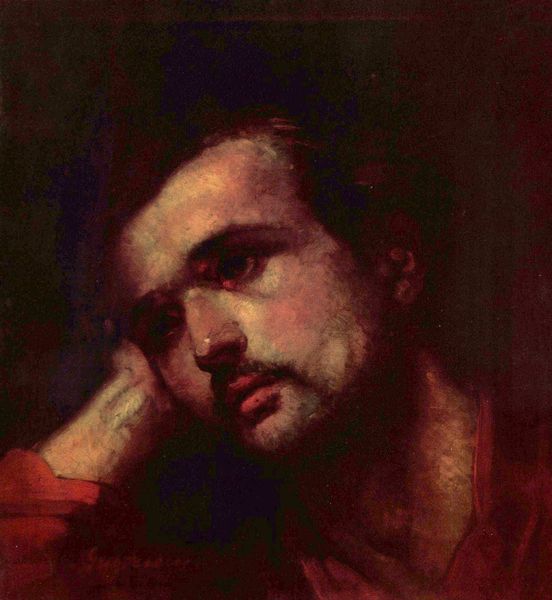
Titel: Nachdenklicher Mann
Künstler: Nicolae Grigorescu
Standort: Bukarest
Institution: Muzeul de Arta
Schlagwörter: blau, dunkel, gemälde, hand, haut, kopf, mann, schatten, weiß, dreieck, braun, frankreich, licht, mund, nase, ohr, orange, pastell, profil, schwarz, stirn, stützen, ölbild, blick, rot, beige, bart, hemd, jung, schnurrbart, arm, augen, falten, gesicht, inkarnat, kragen, rembrandt, trauer, ärmel, bildnis, hals, portrait, porträt, ferne, pastos, haare, augenbrauen, kinn, lippe, lippen, rosa, rouge, traurig, seitlich, wangen, ruhe, düster, man, studie, farbe, arbeiter, romantik, lehnen, schnäuzer, dichter, brauen, finster, glanz, maler, melancholie, dreiviertelansicht, junge, nachdenklich, sinnieren, verträumt, wange, aufstützen, denkend, gedanken, nachdenken, dreiviertelprofil, schnauzbart, schnauzer, selbstporträt, abendstimmung, denken, gestützt, traum, augenringe, denker, kittel, junger mann, halbprofil, versunken, sehnsucht, unterarm, oberteil, dunkle, abstützen, aufgestützt, müde, este, handg, haaransatz, wehmütig, halbdunkel, träumen, quadrat, ader, gericault, sinnend, verschattet, shirt, delacroix, unrasiert, gerötet, sinnen, handgelenk, caravaggio, schweifen, nahsichtig, aufgestüzt, träumer, sargent, schutzlos, krempel, eindam, aufsützen, auggestützt, hlas, schutzbdürftig, nachdenklicher blick, kpopfstütz, handgelnk